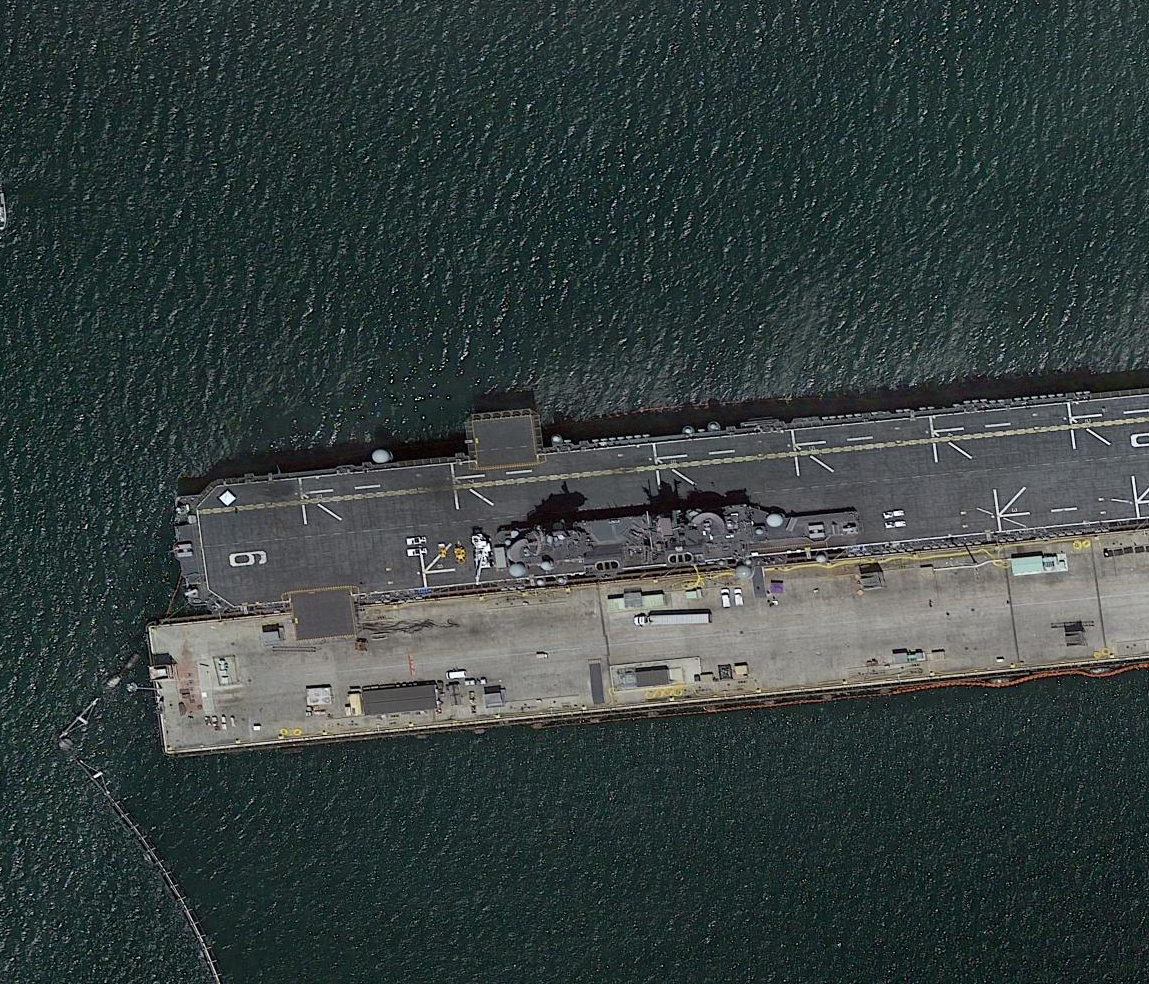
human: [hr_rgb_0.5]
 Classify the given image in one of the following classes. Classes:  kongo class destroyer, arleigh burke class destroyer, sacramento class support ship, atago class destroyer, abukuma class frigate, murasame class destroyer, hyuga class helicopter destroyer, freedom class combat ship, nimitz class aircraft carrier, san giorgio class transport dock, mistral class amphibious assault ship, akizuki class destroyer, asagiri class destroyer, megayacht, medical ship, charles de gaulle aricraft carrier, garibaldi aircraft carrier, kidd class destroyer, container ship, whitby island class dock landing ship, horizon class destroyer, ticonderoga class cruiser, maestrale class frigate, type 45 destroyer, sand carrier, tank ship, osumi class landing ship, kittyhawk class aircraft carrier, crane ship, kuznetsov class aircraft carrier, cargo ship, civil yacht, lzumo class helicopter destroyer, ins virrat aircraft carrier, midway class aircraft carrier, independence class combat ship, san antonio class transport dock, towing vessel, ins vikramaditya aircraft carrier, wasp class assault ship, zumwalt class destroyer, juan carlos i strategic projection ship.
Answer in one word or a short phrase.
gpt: Wasp class assault ship